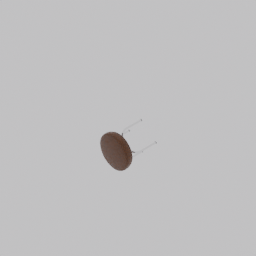
Label: furniture